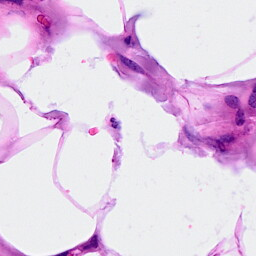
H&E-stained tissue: Breast